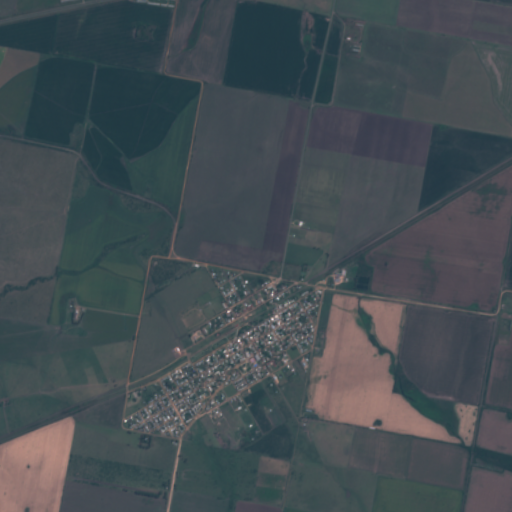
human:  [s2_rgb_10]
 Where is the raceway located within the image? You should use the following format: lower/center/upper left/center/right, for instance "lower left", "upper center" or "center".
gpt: The raceway is located in the lower center of the image.
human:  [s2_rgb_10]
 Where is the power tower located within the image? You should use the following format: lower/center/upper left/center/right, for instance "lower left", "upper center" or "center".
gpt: There is no power tower in the image.